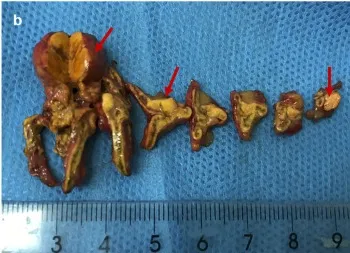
Preoperative adrenal CT and post-operative specimen of the patient.surgical resection specimen revealed three nodules (red arrow).
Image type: radiology (ct)